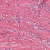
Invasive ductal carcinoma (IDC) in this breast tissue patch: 0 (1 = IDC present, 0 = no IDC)